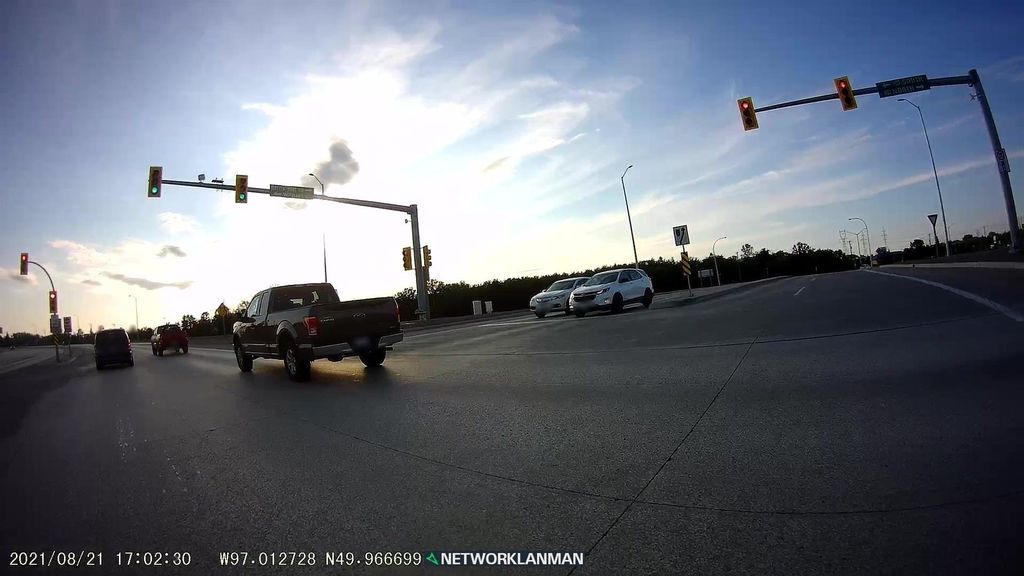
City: winnipeg